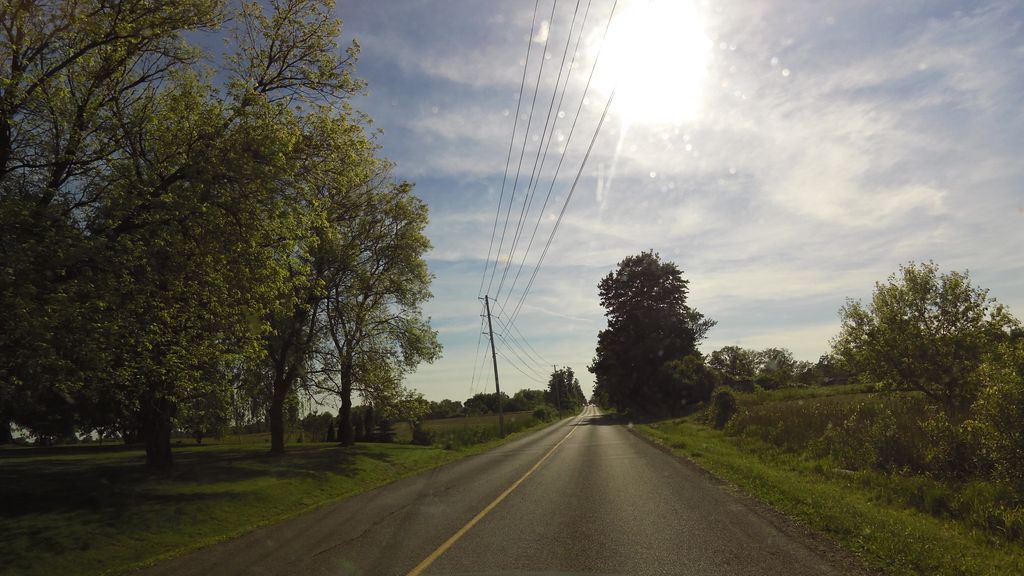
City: hamilton